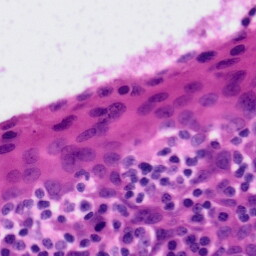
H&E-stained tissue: Tonsil